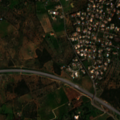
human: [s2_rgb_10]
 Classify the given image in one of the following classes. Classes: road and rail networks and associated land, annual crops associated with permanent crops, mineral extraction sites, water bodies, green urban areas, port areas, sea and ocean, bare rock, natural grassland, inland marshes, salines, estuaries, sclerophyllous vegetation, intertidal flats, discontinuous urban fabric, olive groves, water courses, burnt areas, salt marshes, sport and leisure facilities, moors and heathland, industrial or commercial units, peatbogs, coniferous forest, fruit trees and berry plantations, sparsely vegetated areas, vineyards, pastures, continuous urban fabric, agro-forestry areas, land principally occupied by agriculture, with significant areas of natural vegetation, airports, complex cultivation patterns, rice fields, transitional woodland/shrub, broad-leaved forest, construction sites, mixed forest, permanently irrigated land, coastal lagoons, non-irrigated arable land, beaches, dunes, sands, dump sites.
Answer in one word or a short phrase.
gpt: sport and leisure facilities, annual crops associated with permanent crops, complex cultivation patterns, land principally occupied by agriculture, with significant areas of natural vegetation